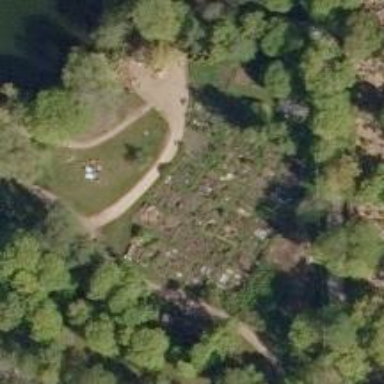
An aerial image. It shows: Community garden providing leisure land.